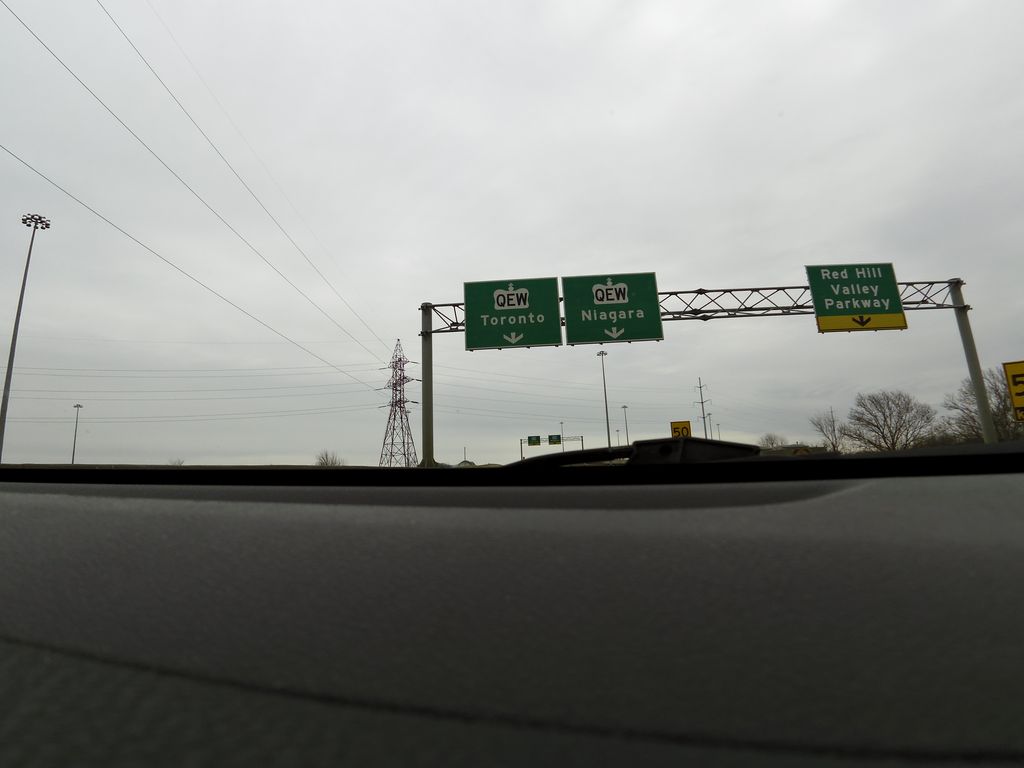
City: hamilton